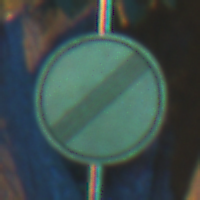
Verkehrszeichen: EndeSaemtlicherBegrenzungen
Umgebung: Outdoor, Urban
Tageszeit: Night
Wetter: PartlyCloudy
Licht: Artificial
Jahreszeit: NotSpecified
Kontrast: HighContrast